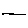
Label: line